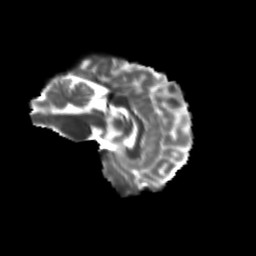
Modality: T2w
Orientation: sagittal
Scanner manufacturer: siemens
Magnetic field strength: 3 T
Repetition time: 9.2 s
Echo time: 0.084 s